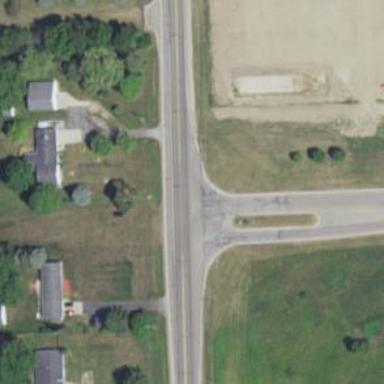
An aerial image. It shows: Secondary road with asphalt surface.